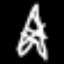
Label: The Eiffel Tower